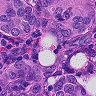
Metastatic tissue present: yes